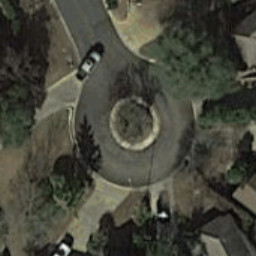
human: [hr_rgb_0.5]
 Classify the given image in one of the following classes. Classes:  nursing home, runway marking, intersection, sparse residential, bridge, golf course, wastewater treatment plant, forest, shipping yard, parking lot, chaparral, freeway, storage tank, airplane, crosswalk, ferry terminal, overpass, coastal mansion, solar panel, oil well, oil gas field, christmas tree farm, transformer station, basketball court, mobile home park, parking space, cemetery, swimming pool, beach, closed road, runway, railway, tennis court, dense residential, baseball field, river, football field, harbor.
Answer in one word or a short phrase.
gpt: closed road